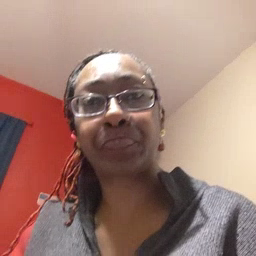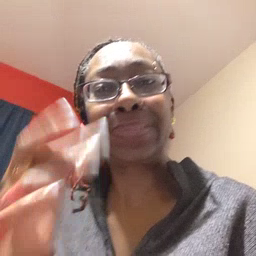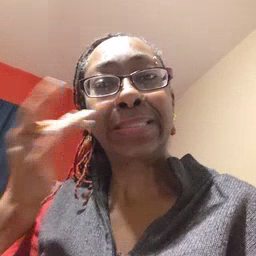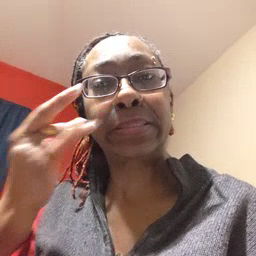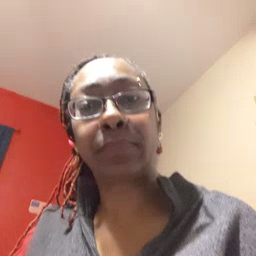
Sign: kitty